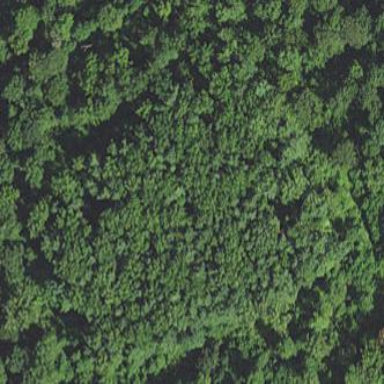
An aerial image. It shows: Woodland with evergreen needle-leaved trees.